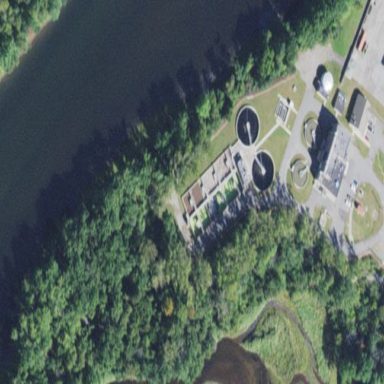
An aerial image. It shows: Wastewater plant.